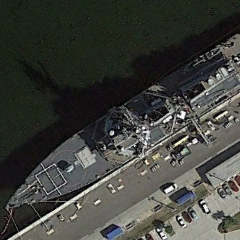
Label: destroyer